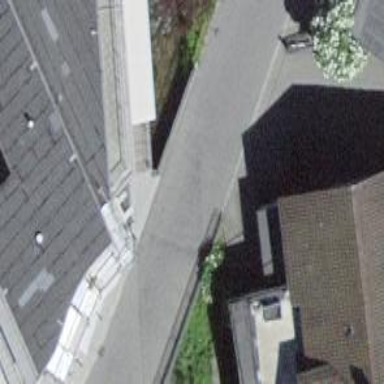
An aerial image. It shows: Footway bridge.